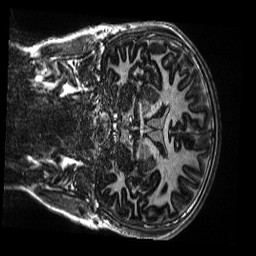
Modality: MP2RAGE
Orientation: coronal
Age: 12
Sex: male
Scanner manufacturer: siemens
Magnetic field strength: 3 T
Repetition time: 4 s
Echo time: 0.00303 s